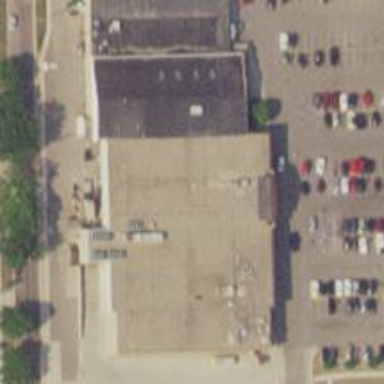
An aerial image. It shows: Supermarket.